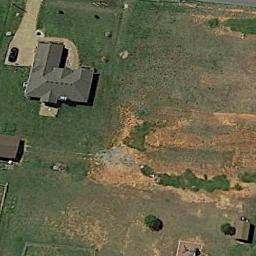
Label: sparse_residential